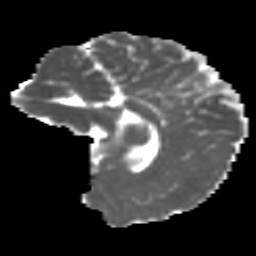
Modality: MD
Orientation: sagittal
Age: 15
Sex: male
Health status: ill
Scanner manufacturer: ge
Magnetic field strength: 3 T
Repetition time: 6.752 s
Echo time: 0.079 s